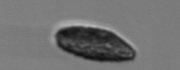
Label: Pseudochattonella_farcimen